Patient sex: F
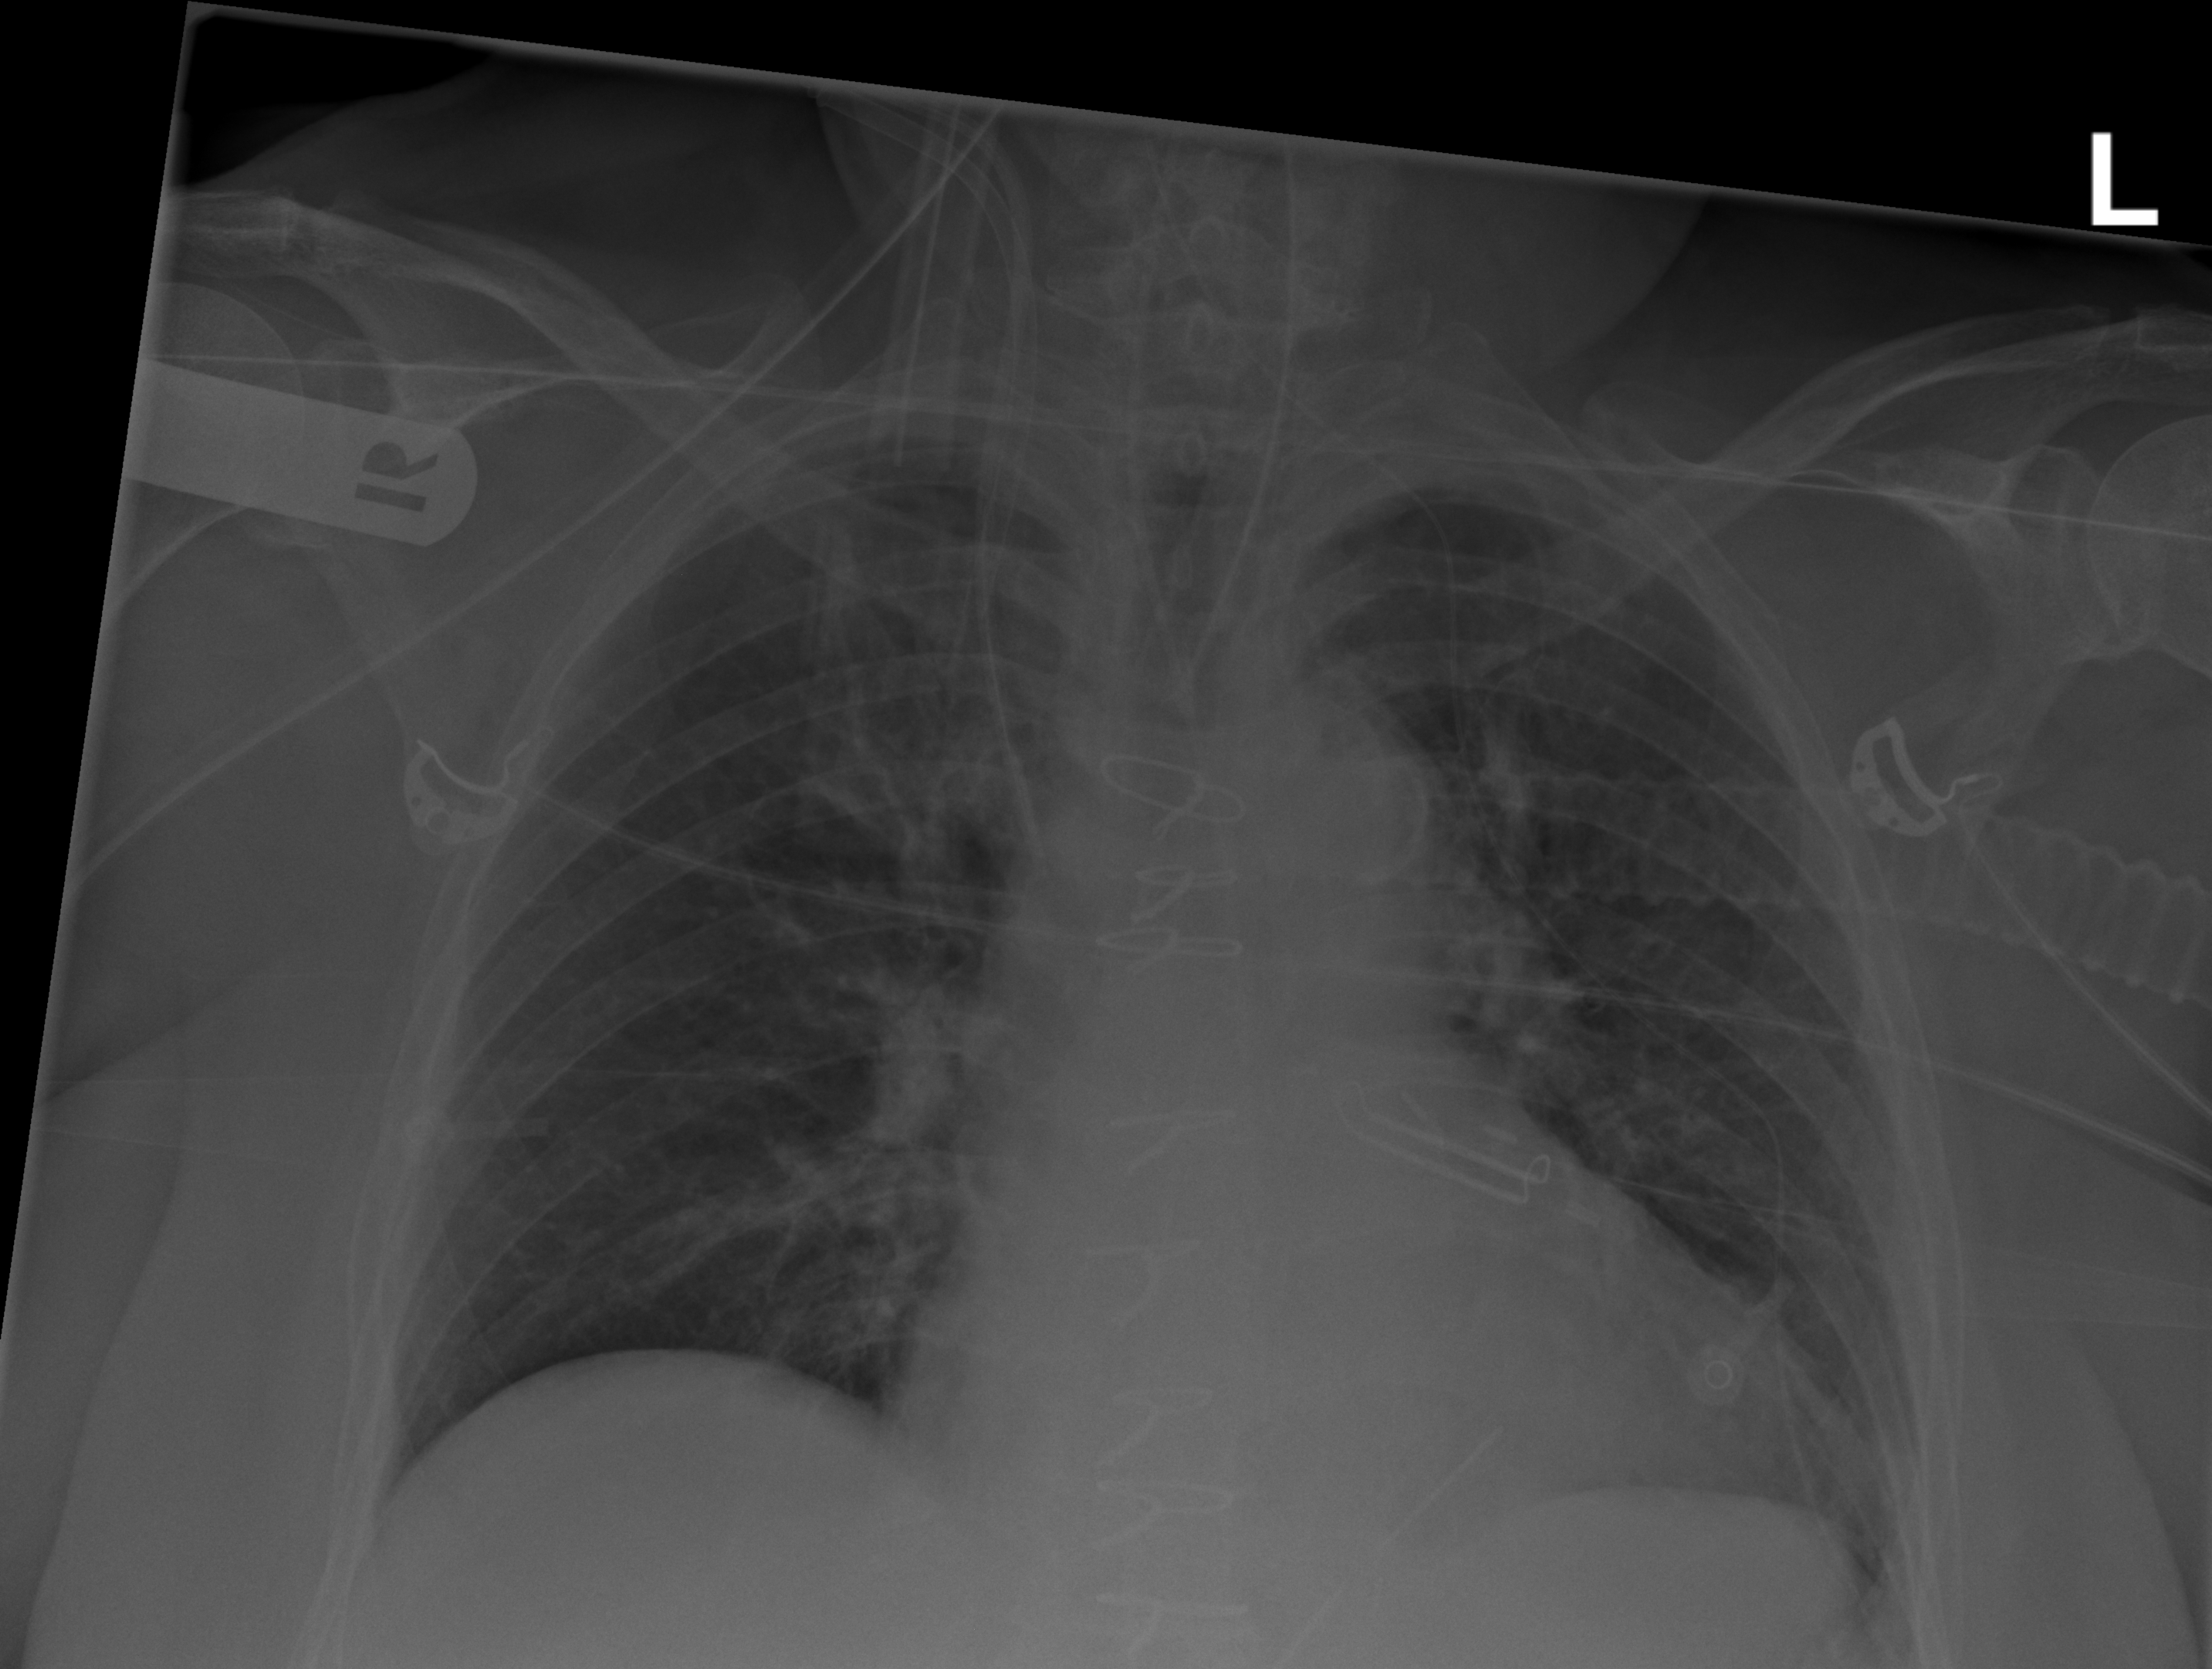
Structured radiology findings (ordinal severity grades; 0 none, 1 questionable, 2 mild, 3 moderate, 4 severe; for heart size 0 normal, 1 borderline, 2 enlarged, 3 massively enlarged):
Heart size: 1
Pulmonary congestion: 0
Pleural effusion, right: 0
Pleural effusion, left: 1
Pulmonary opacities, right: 0
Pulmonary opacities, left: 0
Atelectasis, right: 1
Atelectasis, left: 2